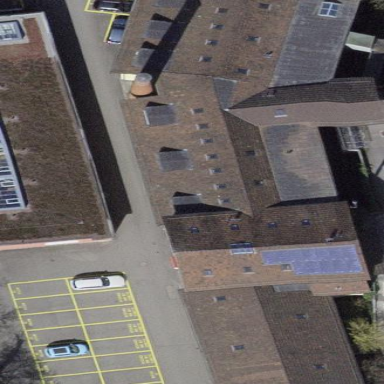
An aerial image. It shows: Gabled roof on building that houses apartments.